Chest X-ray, PA view. Patient: 21 years old, sex M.
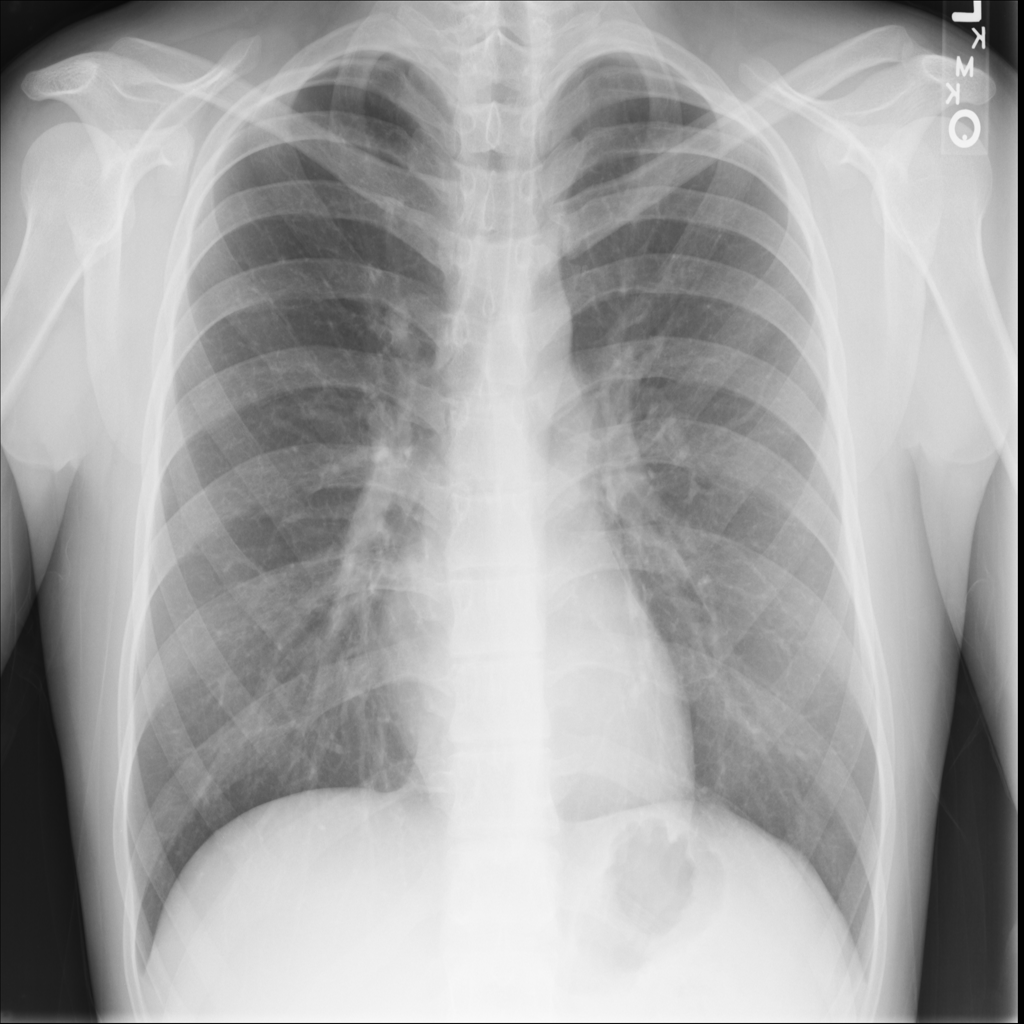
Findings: No Finding